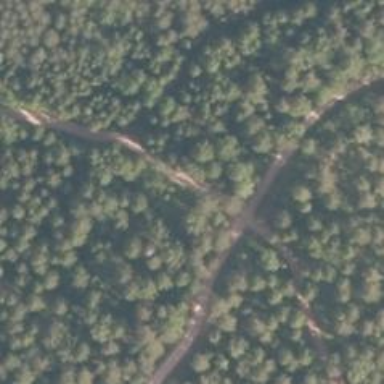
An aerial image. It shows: Track road on bridge designed for Nordic skiing. The difficulty level is intermediate.